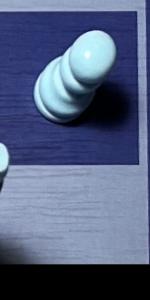
Label: Empty